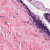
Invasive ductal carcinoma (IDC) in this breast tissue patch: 0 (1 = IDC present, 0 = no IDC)